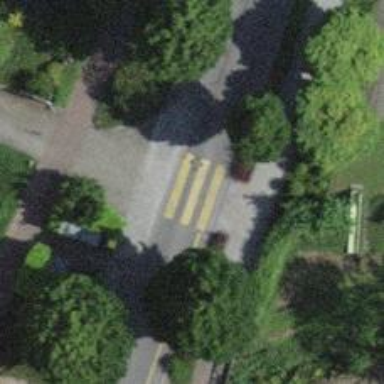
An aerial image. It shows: Uncontrolled zebra crossing with zebra markings.